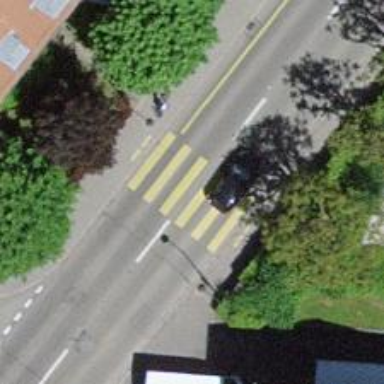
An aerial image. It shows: Zebra crossing on the road.